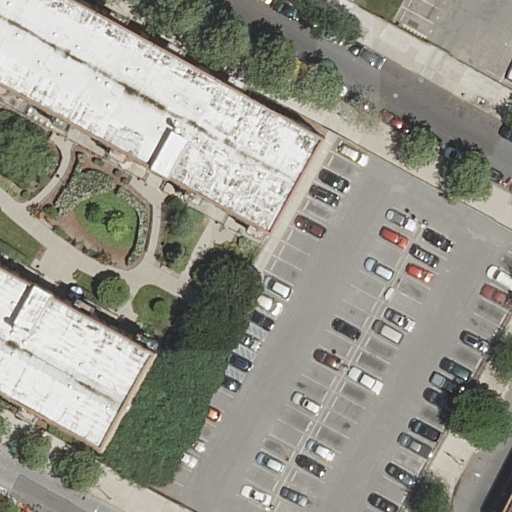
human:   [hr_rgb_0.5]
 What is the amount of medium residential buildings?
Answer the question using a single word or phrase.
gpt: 0

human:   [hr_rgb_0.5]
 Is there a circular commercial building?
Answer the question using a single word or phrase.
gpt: no

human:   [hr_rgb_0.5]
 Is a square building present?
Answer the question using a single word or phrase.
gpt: no

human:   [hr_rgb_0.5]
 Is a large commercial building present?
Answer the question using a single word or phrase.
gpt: no

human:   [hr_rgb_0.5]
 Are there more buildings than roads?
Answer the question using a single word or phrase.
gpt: no

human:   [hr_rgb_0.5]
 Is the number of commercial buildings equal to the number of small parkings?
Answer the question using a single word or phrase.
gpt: yes

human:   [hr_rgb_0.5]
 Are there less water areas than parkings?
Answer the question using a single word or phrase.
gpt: yes

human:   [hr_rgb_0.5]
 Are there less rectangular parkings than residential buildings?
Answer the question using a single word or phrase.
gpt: no

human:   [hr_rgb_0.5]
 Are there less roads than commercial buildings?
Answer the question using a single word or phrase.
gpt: no

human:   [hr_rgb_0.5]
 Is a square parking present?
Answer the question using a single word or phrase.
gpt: no

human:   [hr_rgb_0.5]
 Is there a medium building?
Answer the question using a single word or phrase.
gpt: no

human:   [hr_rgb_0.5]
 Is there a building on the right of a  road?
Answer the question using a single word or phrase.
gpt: no

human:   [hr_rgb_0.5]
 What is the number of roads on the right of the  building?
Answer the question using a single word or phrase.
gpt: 5

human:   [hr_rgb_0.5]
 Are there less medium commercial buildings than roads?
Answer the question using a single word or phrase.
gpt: yes

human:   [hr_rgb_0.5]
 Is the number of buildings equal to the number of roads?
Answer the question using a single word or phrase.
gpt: no

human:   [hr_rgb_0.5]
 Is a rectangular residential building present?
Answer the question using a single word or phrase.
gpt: no

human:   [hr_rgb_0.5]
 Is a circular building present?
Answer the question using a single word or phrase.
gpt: no

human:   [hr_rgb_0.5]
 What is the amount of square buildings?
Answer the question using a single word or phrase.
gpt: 0

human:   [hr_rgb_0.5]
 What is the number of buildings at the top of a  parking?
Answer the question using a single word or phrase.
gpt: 1

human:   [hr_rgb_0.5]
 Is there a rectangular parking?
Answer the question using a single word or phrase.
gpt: yes

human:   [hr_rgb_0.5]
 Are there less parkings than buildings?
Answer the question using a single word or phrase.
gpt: no

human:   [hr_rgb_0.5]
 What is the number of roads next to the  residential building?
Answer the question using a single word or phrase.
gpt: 6

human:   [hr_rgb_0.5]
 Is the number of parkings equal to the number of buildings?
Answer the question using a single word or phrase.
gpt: no

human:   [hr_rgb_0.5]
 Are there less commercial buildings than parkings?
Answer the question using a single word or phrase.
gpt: yes

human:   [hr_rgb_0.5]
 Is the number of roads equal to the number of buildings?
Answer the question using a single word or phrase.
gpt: no

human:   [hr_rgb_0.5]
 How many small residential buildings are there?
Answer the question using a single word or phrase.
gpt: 0

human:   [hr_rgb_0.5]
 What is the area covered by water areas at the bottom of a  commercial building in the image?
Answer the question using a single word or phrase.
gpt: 0m2

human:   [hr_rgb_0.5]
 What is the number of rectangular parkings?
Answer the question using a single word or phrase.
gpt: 2

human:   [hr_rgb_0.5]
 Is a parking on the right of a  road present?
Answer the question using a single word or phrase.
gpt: yes

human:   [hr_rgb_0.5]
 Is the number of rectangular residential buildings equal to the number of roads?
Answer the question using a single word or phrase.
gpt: no

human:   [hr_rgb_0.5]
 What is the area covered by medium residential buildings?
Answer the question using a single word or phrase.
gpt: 0m2

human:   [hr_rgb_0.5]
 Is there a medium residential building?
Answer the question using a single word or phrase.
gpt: no

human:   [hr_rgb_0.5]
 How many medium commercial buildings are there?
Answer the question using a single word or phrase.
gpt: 0

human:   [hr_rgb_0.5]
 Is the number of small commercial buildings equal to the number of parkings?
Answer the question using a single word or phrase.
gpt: no

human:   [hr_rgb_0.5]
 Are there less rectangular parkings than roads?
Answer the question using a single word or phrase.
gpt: yes

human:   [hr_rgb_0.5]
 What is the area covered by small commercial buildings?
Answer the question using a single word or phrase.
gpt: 0m2